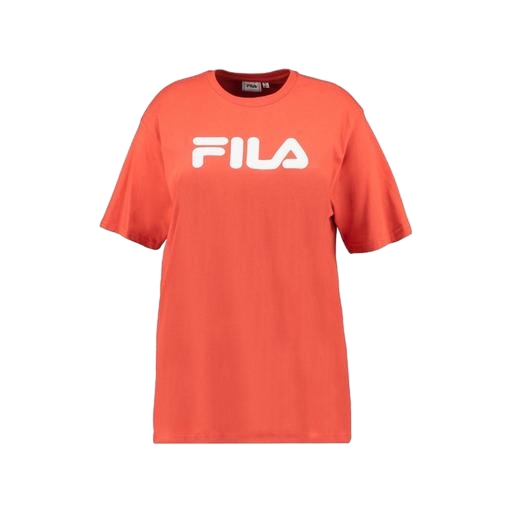
mid t-shirt, classic tee, regular t-shirt, white background